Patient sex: F
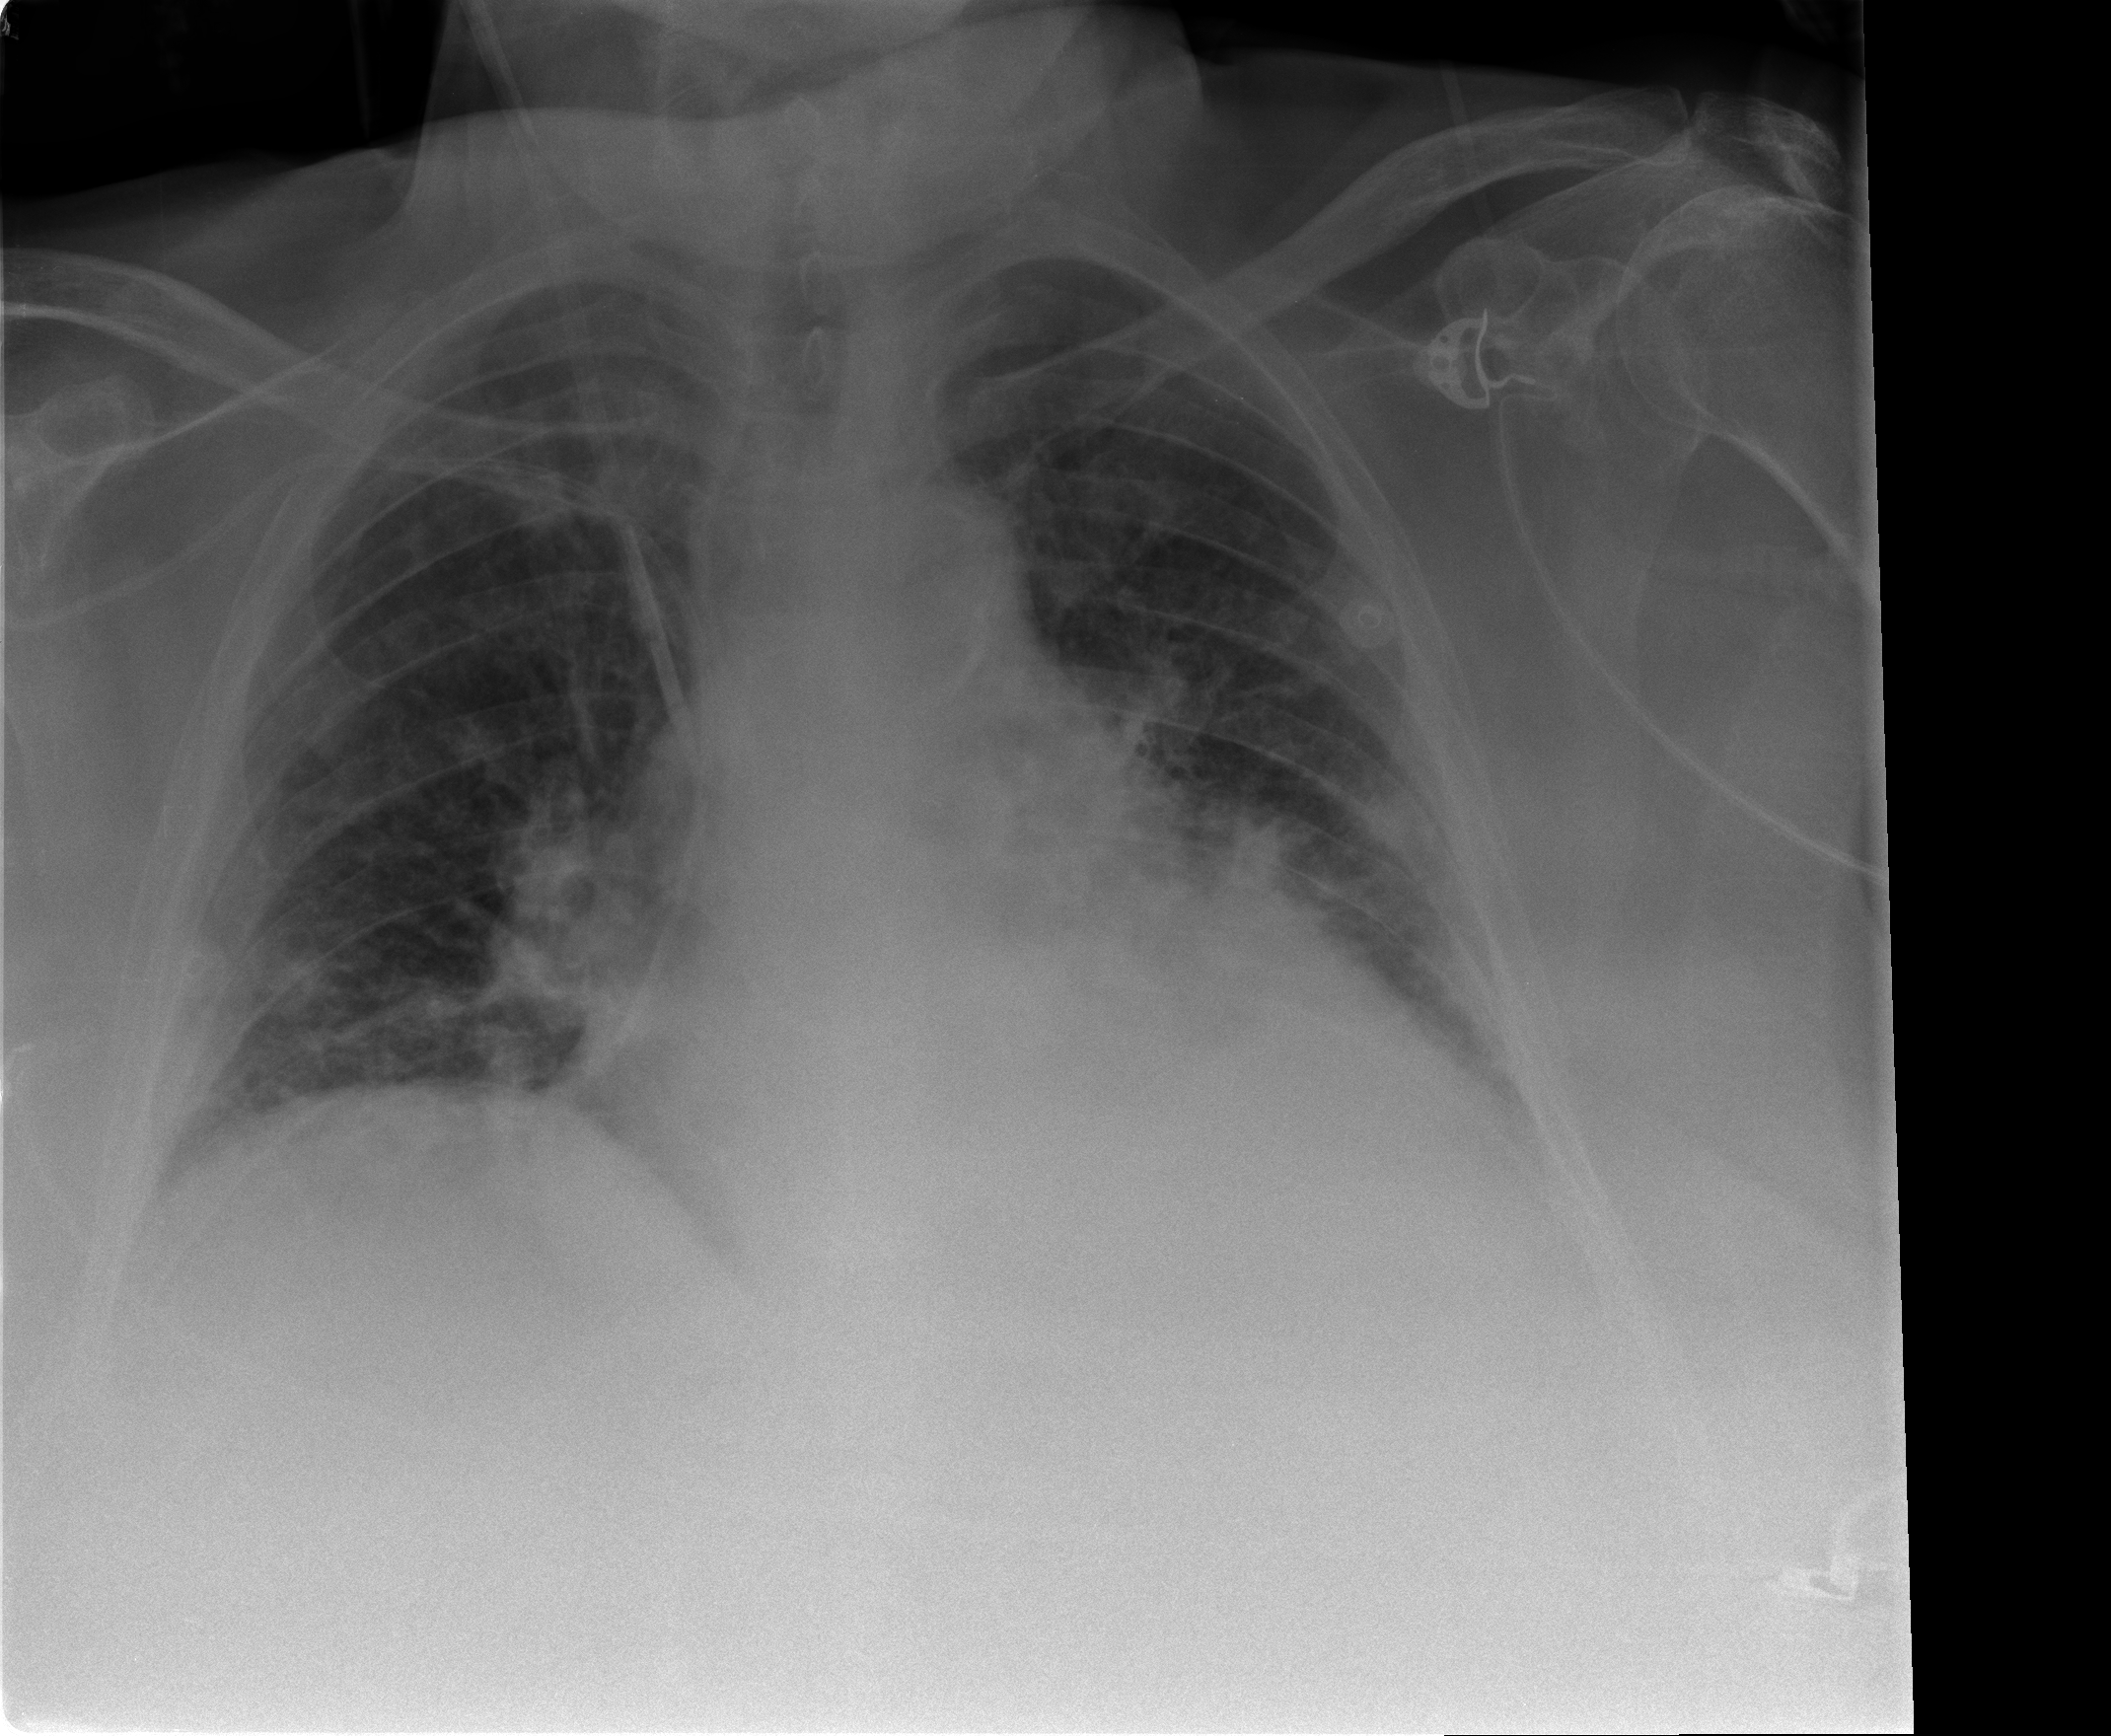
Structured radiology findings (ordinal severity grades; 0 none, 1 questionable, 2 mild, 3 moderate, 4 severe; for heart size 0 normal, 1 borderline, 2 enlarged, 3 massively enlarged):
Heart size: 2
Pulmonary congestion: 1
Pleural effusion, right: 0
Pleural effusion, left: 2
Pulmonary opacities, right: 2
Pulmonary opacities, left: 2
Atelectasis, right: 1
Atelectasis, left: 1